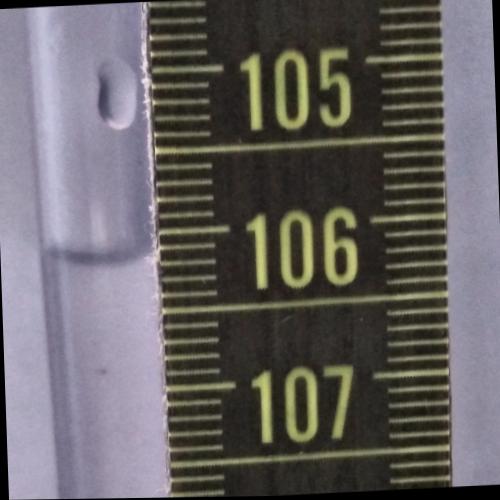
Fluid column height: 106.2 cm